Field crop: maize
Growth stage: 1
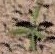
Species: atriplex